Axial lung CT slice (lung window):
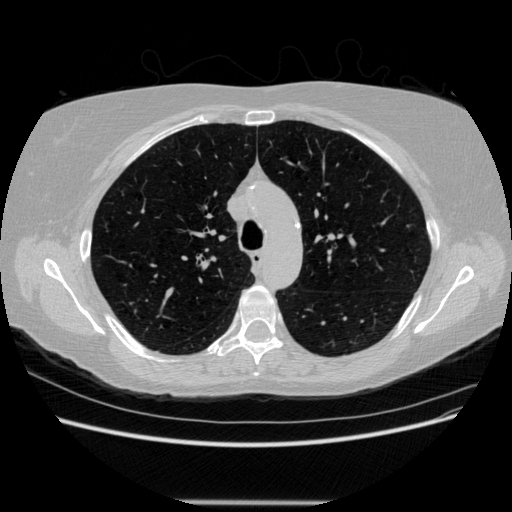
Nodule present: no